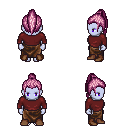
a pixel art fantasy rpg character, female body template, dark elf, purple skin, maroon long-sleeve shirt, robe skirt, pink long topknot hairstyle, brown shoes, four views (front, back, left, right), 2x2 character sprite sheet, small pixel art, hard edges, no anti-aliasing